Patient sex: M
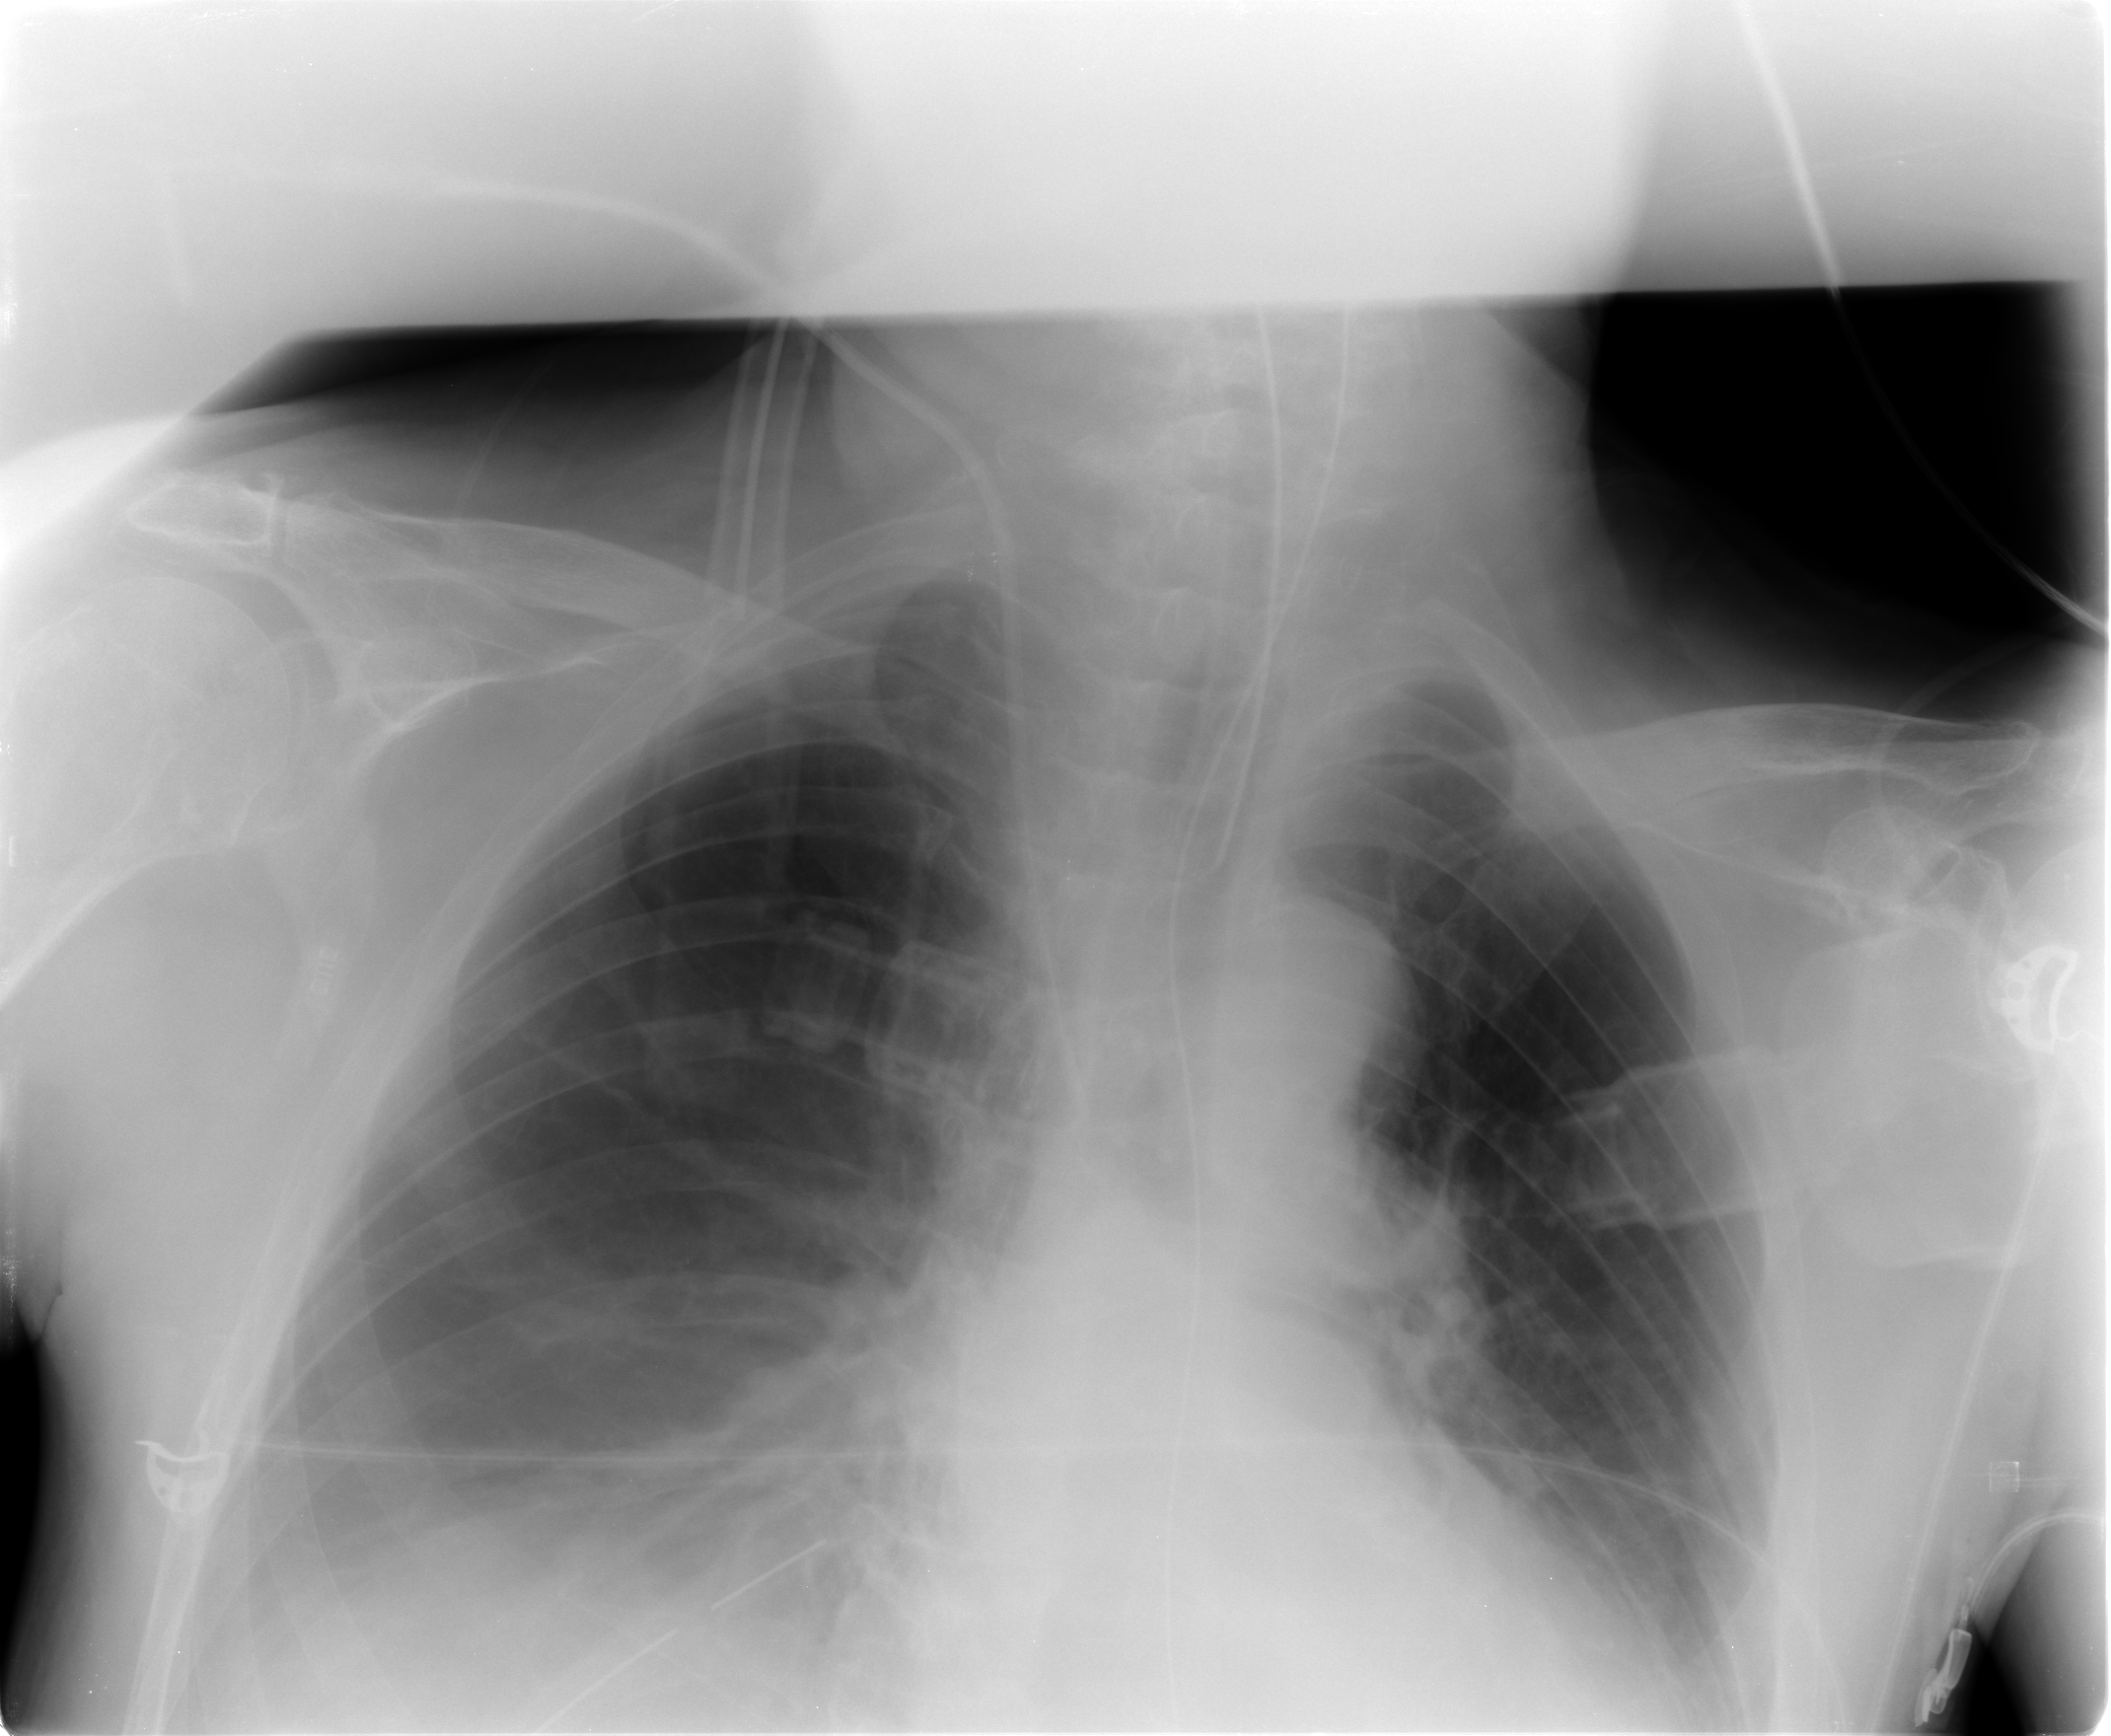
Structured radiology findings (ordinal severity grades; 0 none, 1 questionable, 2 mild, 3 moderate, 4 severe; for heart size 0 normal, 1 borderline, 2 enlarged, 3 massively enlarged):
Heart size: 0
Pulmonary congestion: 2
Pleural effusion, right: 2
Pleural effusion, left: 2
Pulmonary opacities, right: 0
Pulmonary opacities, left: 0
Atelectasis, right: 0
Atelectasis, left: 0